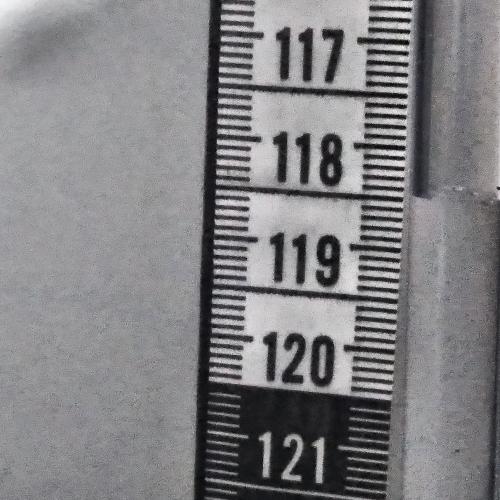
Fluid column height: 118.5 cm